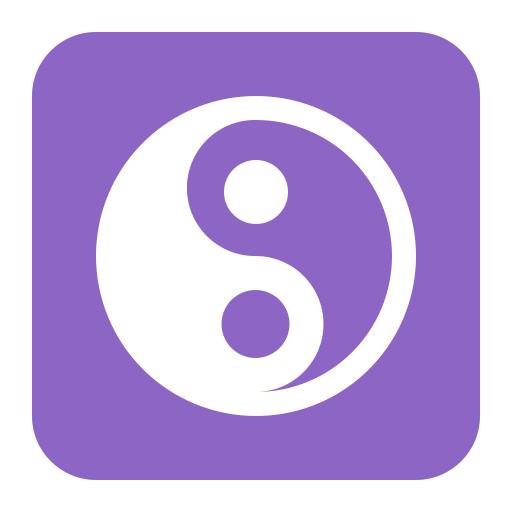
yin yang flat